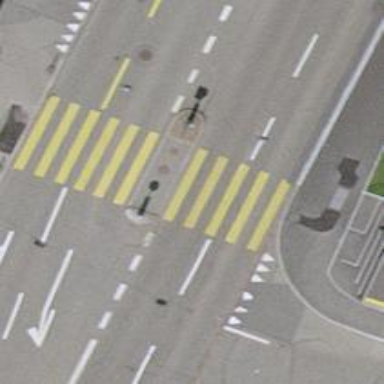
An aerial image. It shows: Marked pedestrian crossing with zebra designation and central island.